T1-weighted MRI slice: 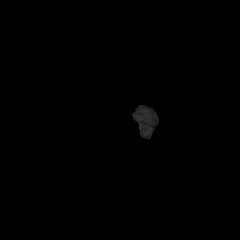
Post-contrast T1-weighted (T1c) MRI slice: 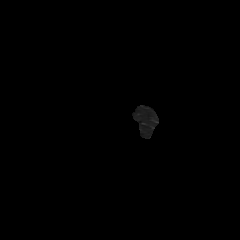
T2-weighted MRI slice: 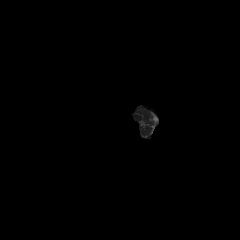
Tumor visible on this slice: no